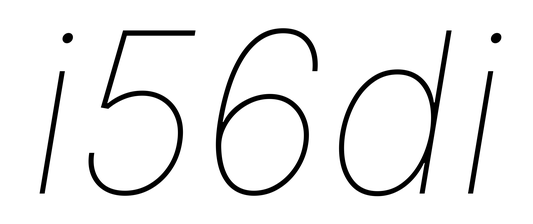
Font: Inter-Italic_Thin_Italic